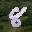
Label: 8